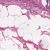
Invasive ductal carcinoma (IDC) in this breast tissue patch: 1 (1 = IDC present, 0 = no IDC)